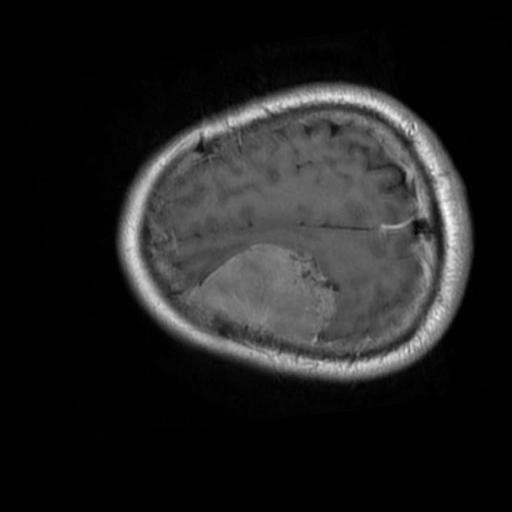
Label: brain_menin